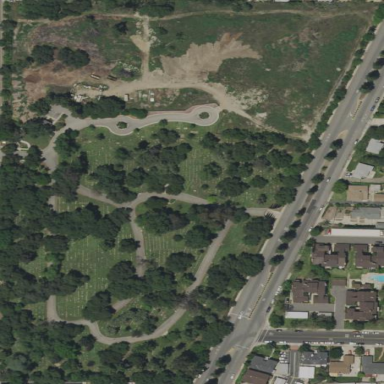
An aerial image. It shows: Cemetery.